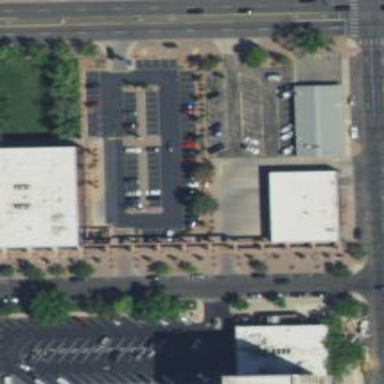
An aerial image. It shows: Parking space.